Question: I have the following screenshot from an iPhone app of a login-password textbox. I was wondering if anyone knows how to recreate the exact thing on android (specifically the login textbox stacked on top of password textbox with the corners rounded and borders set).

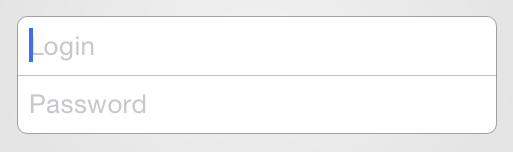
Answer: Use <URL> for the background. That way you can have both rounded corners and regular corners. The stacking can be achieved by removing paddingBottom and paddingTop respectively from the two EditText boxes.